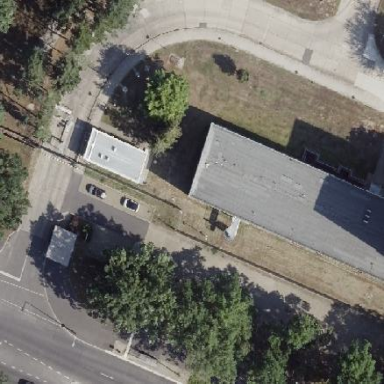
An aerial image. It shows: Office building with flat roof.